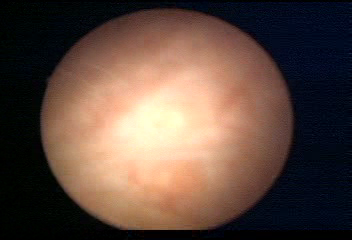
Modality: WLC
Class: Normal mucosa
Bladder cancer association: No